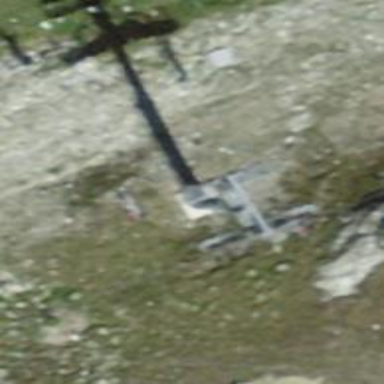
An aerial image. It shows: Chair lift captured from aerial perspective.